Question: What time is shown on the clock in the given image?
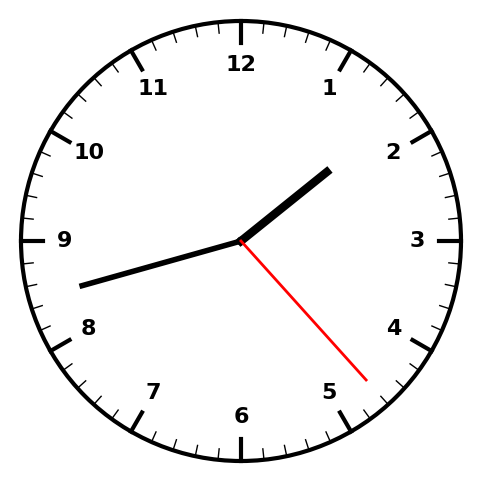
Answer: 01:42:23